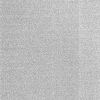
Atmospheric dust classification: dusty